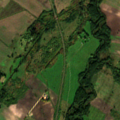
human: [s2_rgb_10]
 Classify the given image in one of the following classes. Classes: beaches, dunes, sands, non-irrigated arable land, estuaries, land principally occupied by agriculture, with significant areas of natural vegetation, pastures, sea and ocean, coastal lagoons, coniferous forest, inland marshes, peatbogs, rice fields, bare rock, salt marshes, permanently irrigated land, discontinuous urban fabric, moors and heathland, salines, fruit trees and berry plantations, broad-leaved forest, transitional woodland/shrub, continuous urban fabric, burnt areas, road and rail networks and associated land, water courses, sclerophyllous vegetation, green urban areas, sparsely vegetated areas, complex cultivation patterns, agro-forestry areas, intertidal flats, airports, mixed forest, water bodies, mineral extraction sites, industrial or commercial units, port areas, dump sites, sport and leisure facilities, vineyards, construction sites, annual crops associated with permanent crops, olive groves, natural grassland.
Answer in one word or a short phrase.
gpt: non-irrigated arable land, pastures, land principally occupied by agriculture, with significant areas of natural vegetation